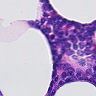
Metastatic tissue present: no